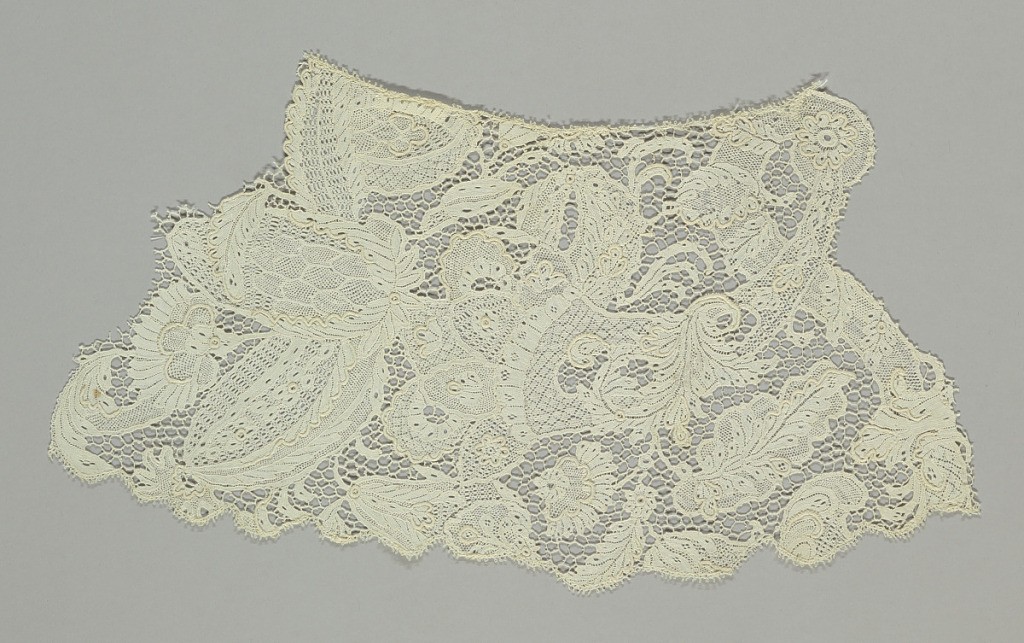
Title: Fragment
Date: late 17th–early 18th century
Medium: linen Technigue: needle lace
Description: Fragment with "bizarre-style" patterning including a cornucopia overflowing with large exotic floral forms. Variations on the buttonhole stitch create discrete pattern areas. Various parts of the design have a raised cordonnet, and pattern areas are connected by a hexagonal mesh with picots.